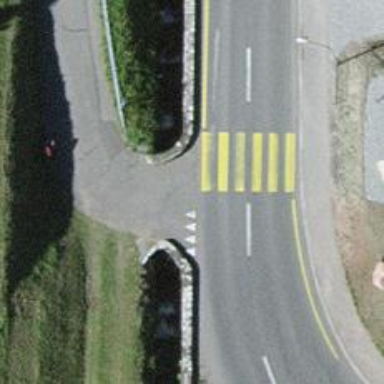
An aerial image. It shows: Road with "give way" sign.